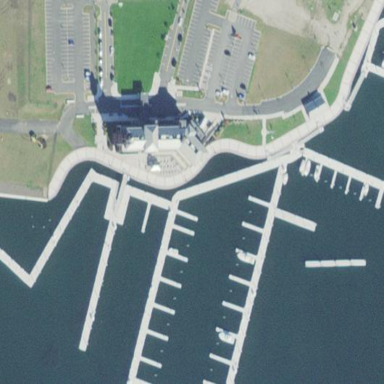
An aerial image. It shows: Marina area for leisure land.